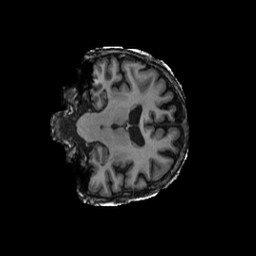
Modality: T1w
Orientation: coronal
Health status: ill
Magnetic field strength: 3 T